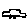
Label: car